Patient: sex F, age 82
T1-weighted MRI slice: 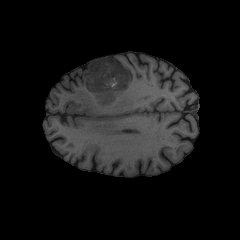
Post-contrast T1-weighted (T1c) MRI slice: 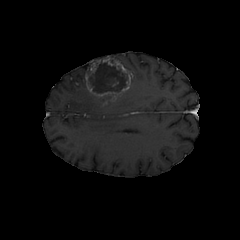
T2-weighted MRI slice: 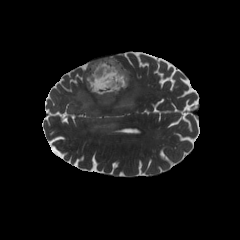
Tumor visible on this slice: yes
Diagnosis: Glioblastoma, IDH-wildtype
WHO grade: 4